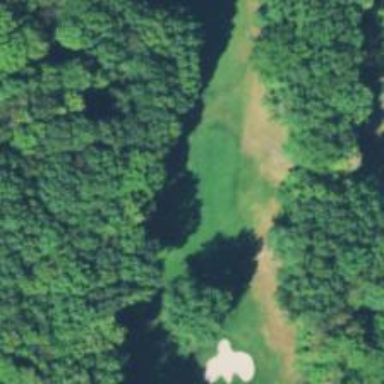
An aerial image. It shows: View of golf hole.